Question: I have a problem with Custom cell on story board. I need to access labels from the method called
'- (UITableViewCell *)tableView:(UITableView *)tableView cellForRowAtIndexPath:(NSIndexPath *)indexPath'
How can i define it in my code? When I used IBOutlet Then It may caused the error.
So how could I access the label like
cell.textlable.text ??

Thanks alot.
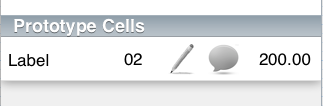
Answer: One common solution is to give each label a tag in the storyboard, and then find the label using 'viewWithTag:' to find it in your code, like this:
'''
- (UITableViewCell *)tableView:(UITableView *)tableView cellForRowAtIndexPath:(NSIndexPath *)indexPath
{
UITableViewCell *cell = blah blah blah ...
...
UILabel *myLabel = [cell viewWithTag:1];
UILabel *anotherLabel = [cell viewWithTag:2];
// etc.
}
'''